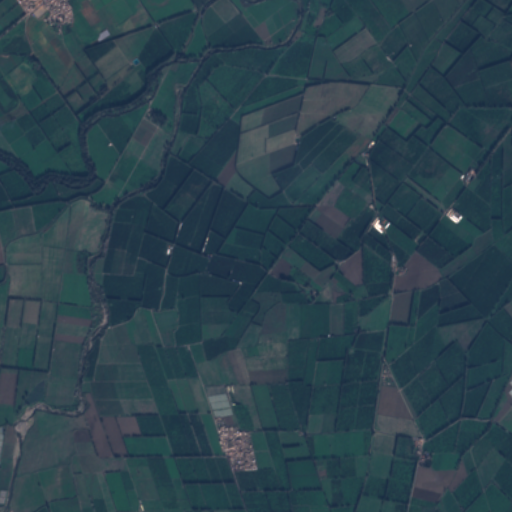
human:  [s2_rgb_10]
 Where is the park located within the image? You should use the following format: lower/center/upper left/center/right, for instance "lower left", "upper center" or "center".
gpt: The park is located in the upper left of the image.
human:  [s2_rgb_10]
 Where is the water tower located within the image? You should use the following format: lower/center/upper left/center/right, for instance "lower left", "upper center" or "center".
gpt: The water tower is located in the upper left of the image.
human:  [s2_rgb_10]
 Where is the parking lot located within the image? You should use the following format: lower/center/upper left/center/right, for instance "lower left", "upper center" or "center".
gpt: There is no parking lot in the image.